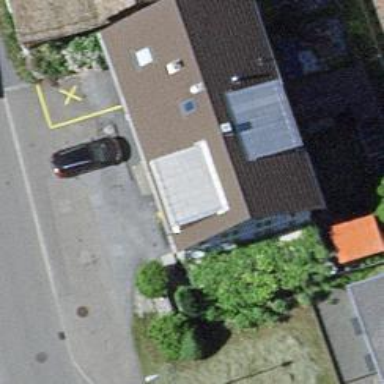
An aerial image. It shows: Restaurant.